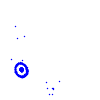
Particle: electron